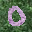
Label: 0